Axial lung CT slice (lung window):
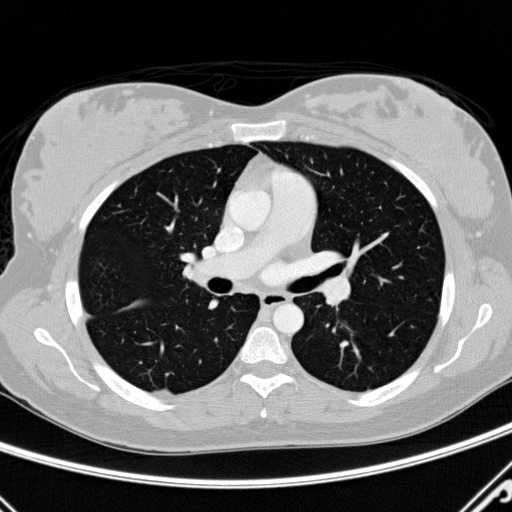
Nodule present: yes
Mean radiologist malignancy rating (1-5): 3